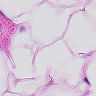
Metastatic tissue present: no